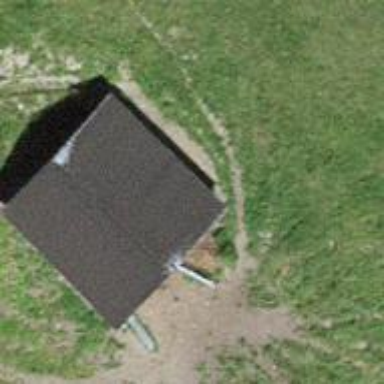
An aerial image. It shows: Farm auxiliary building.